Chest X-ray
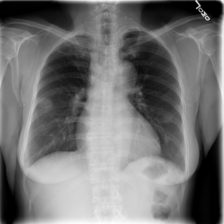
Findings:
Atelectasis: negative
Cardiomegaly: negative
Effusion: negative
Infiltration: negative
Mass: negative
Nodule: negative
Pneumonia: negative
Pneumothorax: negative
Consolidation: negative
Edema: negative
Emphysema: negative
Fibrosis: negative
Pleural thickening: negative
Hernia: negative